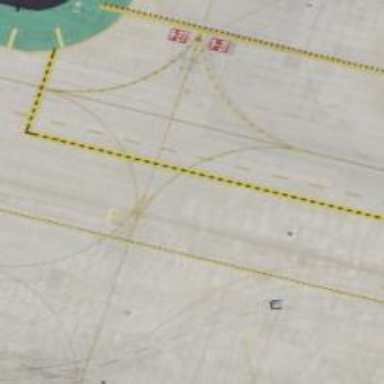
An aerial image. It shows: View of taxiway at the airport.